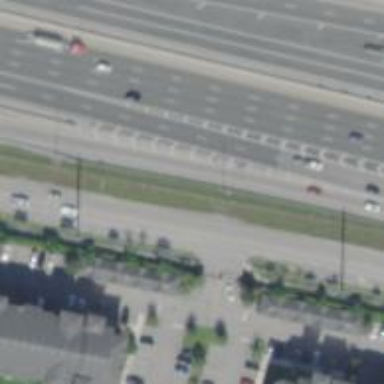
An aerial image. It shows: Primary link highway with asphalt surface.